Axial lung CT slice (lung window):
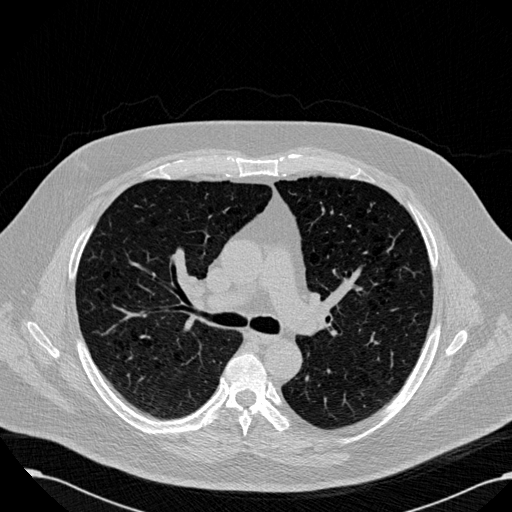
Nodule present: no